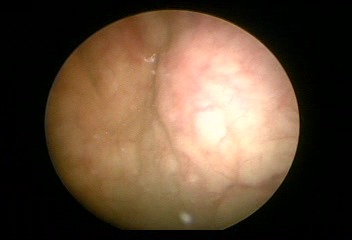
Modality: WLC
Class: Normal mucosa
Bladder cancer association: No